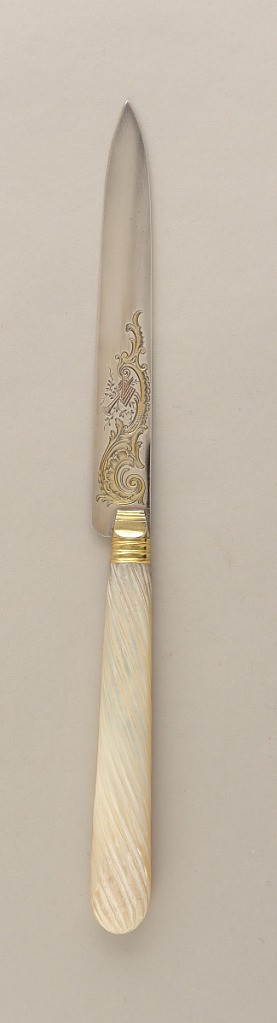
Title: Fruit Knife with Mother-of-Pearl Handle
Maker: François Nicoud, French, active Paris ca. 1875-1890
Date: ca. 1890
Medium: steel, gold plated, silver, mother of pearl
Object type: knife
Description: One of twelve fruit knives. Rectangular blade with pointed tip, surface adorned with engraved scrolling and spiral foliage decoration on lower half. Reverse side of blade devoid of decoration. Banded gold plated ferrule leads to mother of pearl handle, decorated with carved diagonal fluting, slightly widenning to rounded terminal.